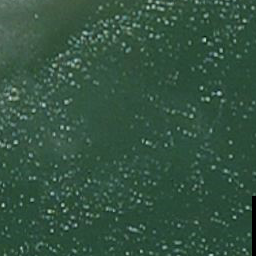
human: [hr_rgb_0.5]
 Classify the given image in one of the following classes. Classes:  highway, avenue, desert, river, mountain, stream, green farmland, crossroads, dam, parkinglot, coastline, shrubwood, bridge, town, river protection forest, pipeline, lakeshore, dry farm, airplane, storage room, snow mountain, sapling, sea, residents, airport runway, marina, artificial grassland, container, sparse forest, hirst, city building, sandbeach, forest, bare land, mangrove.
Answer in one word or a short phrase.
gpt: sea